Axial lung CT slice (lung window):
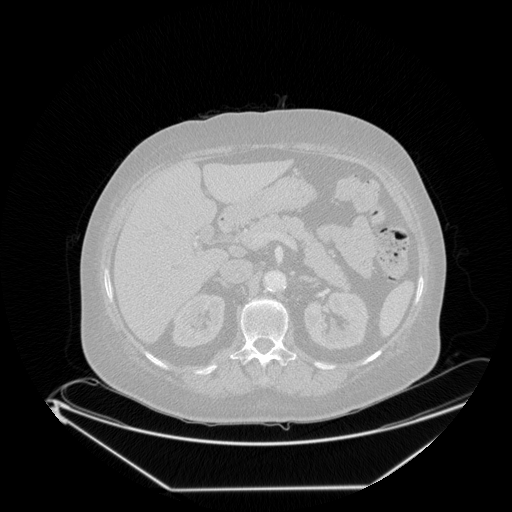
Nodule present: no